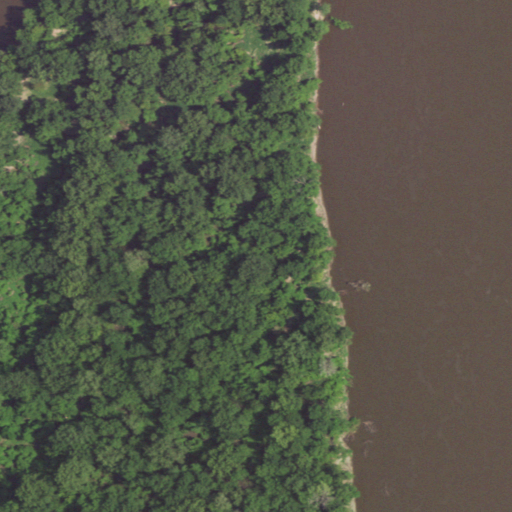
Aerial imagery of island in Illinois named Huff Island containing woody wetlands, open water, and herbaceous wetlands